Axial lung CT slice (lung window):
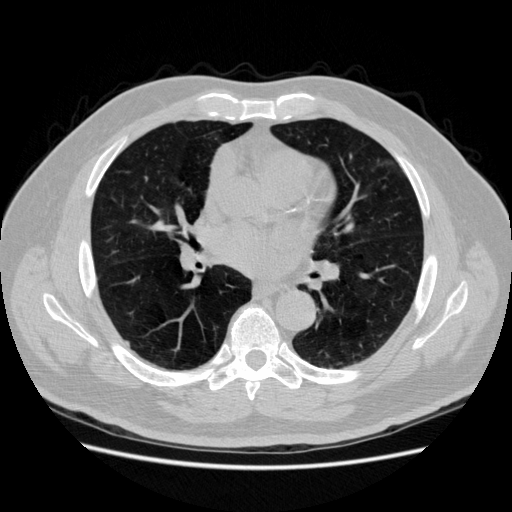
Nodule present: no